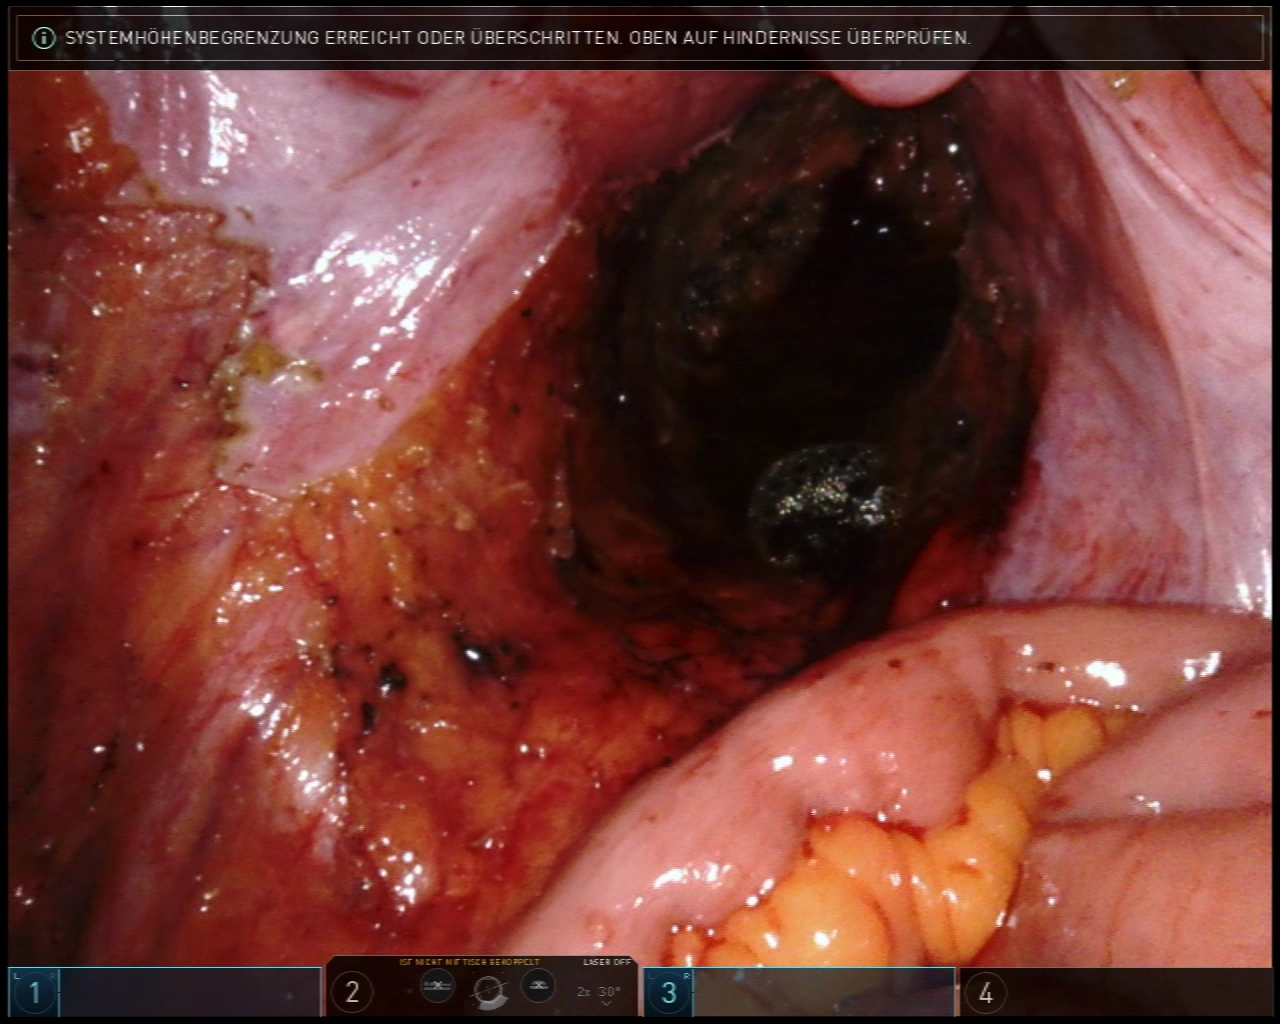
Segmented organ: ureter
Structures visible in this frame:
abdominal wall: yes
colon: no
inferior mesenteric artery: no
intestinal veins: no
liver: no
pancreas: no
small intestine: yes
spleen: no
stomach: no
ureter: yes
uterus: no
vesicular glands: no